Question: Hej guys , I tried 2 or 3 different functions but i can't get any of them to work. I want that the label's from the 3 different stats are colored in for example white. A picture is below.
'''
var options = {'title':'Lead statistik von<?php echo $_SESSION['user_name'];?>',
'width':400,
'height':300,
backgroundColor:'#0a0a0a',
fontSize:'14',
titleTextStyle: {color:'#FFFFFF'},
slices:
{
0: { color: 'red' },
1: { color: 'purple'},
2: { color: 'blue'}
},
pieSliceTextSlice:{color:'#FFFFFF'}
};
'''
someone got a hint which funtion to use?
Picture :

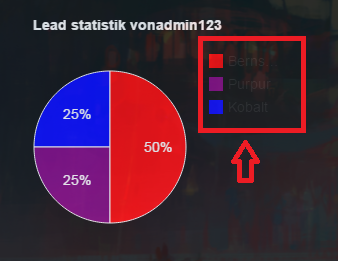
Answer: In order to specify legend text color use 'legend.textStyle.color' property, for example:
'''
var options = {
legend: {
textStyle: { color: 'white' }
}
};
'''
According to <URL>:
> '''
legend.textStyle
'''
An object that specifies the legend text style. The object has this
format:'''
{ color: <string>,
fontName: <string>,
fontSize: <number>,
bold: <boolean>,
italic: <boolean> }
The color can be any HTML color string, for example: 'red' or '#00cc00'. Also see fontName and fontSize.
Type: object
Default: {color: 'black', fontName: <global-font-name>, fontSize: <global-font-size>}
'''
'''
google.load("visualization", "1", {packages:["corechart"]});
google.setOnLoadCallback(drawChart);
function drawChart() {
var data = google.visualization.arrayToDataTable([
['Task', 'Hours per Day'],
['Work', 11],
['Eat', 2],
['Commute', 2],
['Watch TV', 2],
['Sleep', 7]
]);
var options = {
title: 'My Daily Activities',
width: 400,
height: 300,
backgroundColor: '#0a0a0a',
fontSize: '14',
legend: {
textStyle: { color: 'white' }
}
};
var chart = new google.visualization.PieChart(document.getElementById('piechart'));
chart.draw(data, options);
}
'''
'''
<script type="text/javascript" src="https://www.google.com/jsapi"></script>
<div id="piechart" style="width: 900px; height: 500px;"></div>
'''